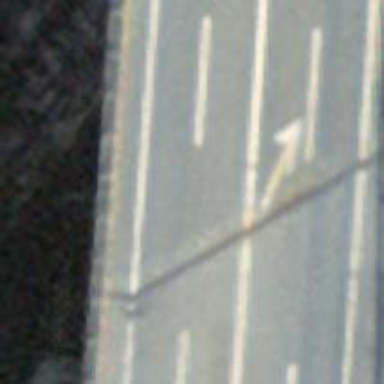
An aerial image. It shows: Asphalt motorway categorized as trunk road.